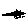
Label: sun